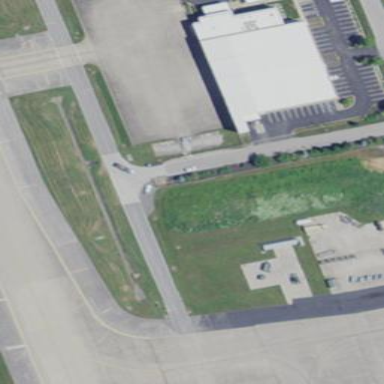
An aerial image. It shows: Apron at the airport.